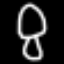
Label: mushroom